Current action and preconditions to check: trajectory_clear

Your task: For each precondition in the list above, predict whether it will hold at this action.

Consider the current scene as observed from the mobile robot's camera, and analyze the predicted future states of all dynamic agents (e.g., people, animals, vehicles, or any moving entities) within the NEXT SECOND.

IMPORTANT: Only answer "very likely" if you are absolutely certain—based on strong, clear evidence—that a dynamic agent will violate the precondition in the predicted future state. Do NOT answer "very likely" for unlikely, ambiguous, or low-probability risks.

Ask yourself for each precondition: Is there a high probability, with clear and convincing evidence, that the predicted future states of any dynamic agent will interfere with the predicted future state of the currently executing action within the NEXT SECOND, causing that precondition to fail?

Assess the risk level based on these predictions. Use "likely" or "very likely" if motions create a clear risk of interference.

Use "neutral" or "improbable" if agents are nearby but their predicted paths are clearly diverging or non-conflicting.

Failure Risk Categories: "very improbable", "improbable", "neutral", "likely", "very likely"

Answer Format: Output ONLY the probability_of_failure value from these categories: "very improbable", "improbable", "neutral", "likely", "very likely"

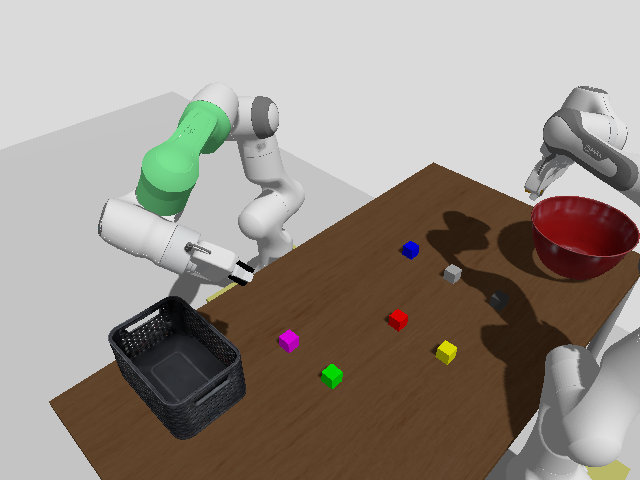

Answer: very improbable